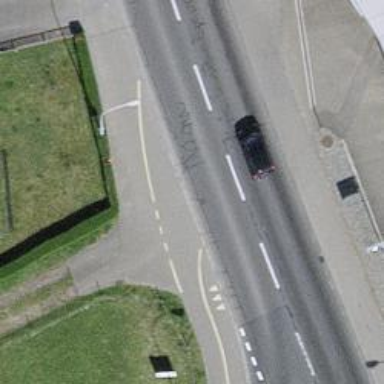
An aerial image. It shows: Unmarked crossing on the road.